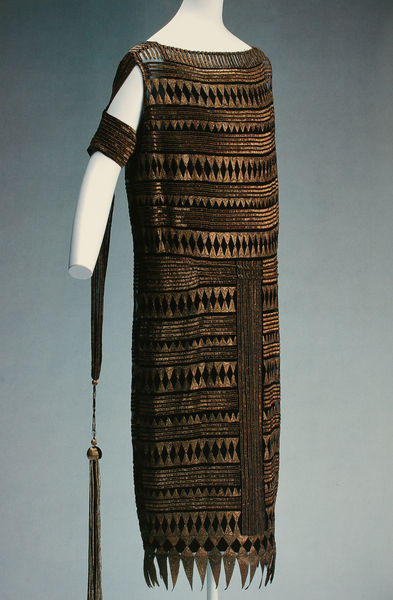
Titel: Abendkleid
Künstler: Madeleine Vionnet
Standort: Kyoto (Japan)
Institution: Kyoto Costume Institute
Schlagwörter: weiß, kleid, schwarz, schal, mode, muster, rock, bluse, ärmel, fransen, gold, ornamente, gestreift, streifen, quaste, foto, torso, quer, zacken, tageskleid, kleiderständer, zipfel, bändel, kleiderpuppe, cocktailkleid